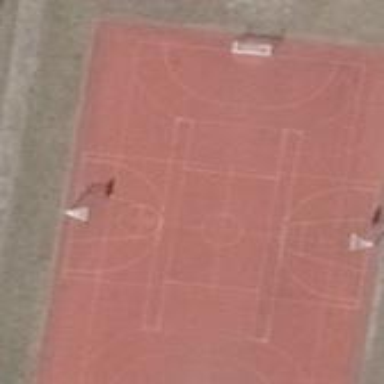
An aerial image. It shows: Tennis court in leisure pitch.